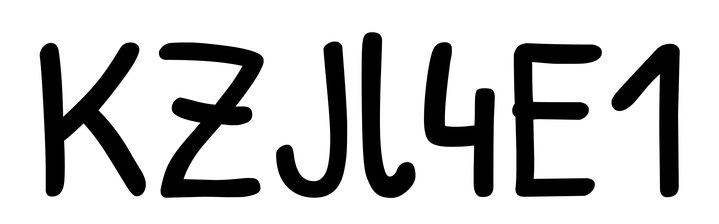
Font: PatrickHand-Regular